Field crop: maize
Growth stage: 1
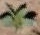
Species: datura